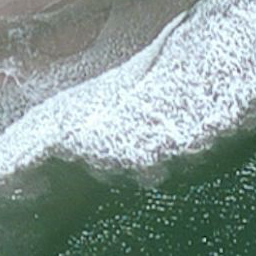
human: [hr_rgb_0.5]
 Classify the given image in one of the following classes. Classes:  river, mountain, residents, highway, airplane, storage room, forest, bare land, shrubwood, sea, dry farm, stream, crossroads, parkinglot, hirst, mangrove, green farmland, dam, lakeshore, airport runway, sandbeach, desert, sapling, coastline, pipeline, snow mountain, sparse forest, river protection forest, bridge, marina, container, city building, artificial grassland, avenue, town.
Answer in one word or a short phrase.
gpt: coastline